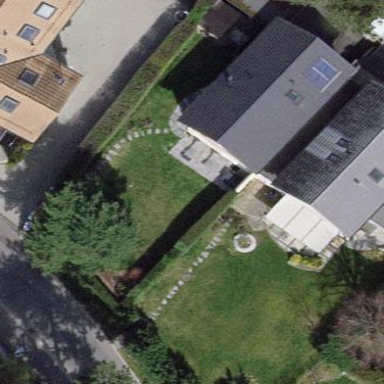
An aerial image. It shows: Garden surrounded by fence.